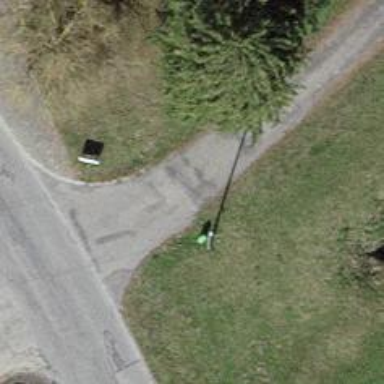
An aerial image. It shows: Guidepost with information.